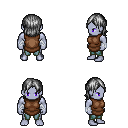
a pixel art fantasy rpg character, male body template, dark elf, purple skin, brown tunic, teal pants, gray long bangs hairstyle, white cloth bandages, four views (front, back, left, right), 2x2 character sprite sheet, small pixel art, hard edges, no anti-aliasing